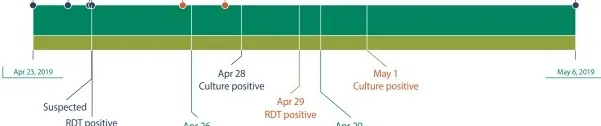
Timeline of patients' clinical progress, tests performed and management. RDT, rapid diagnostic test.
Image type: chart (chart)